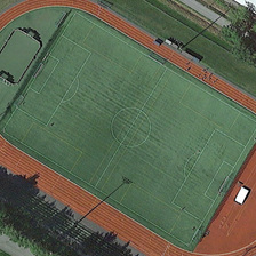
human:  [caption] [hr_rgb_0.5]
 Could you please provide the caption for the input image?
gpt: a green field and a red field is near the playground.

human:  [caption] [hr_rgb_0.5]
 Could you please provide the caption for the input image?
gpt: There are green and red areas near the playground.

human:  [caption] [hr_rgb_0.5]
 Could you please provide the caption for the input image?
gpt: There is a green field and a red field near the playground.

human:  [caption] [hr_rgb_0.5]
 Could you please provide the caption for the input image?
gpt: A Green Square and a Red Square near the playground.

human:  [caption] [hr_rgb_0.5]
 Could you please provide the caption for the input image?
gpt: The Green Court and the red court are near the playground.